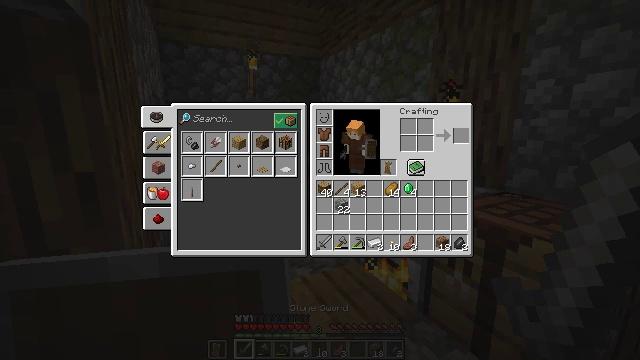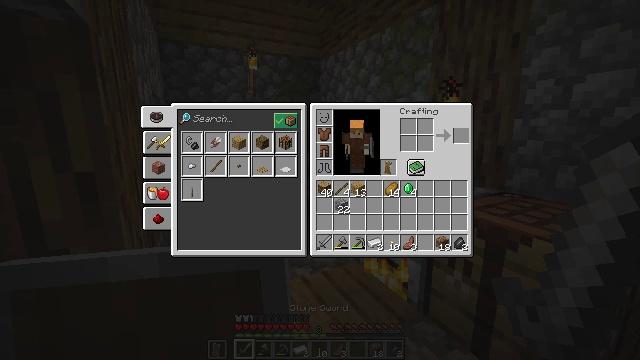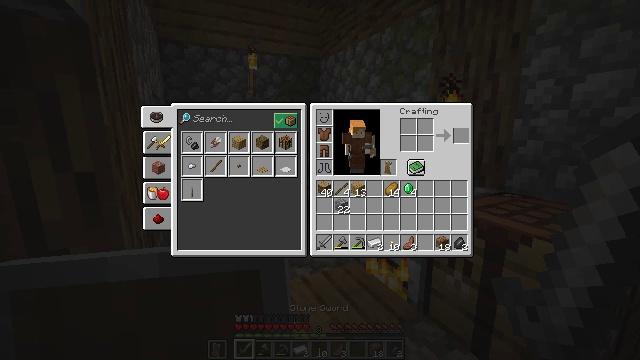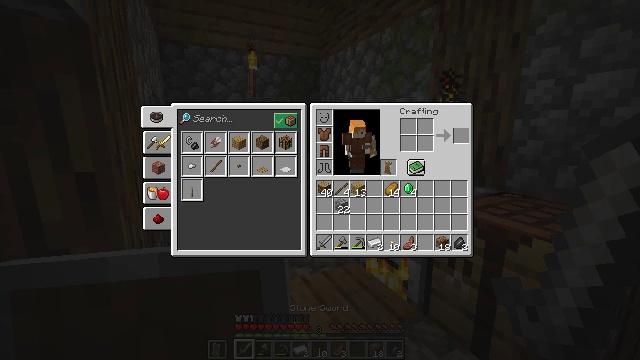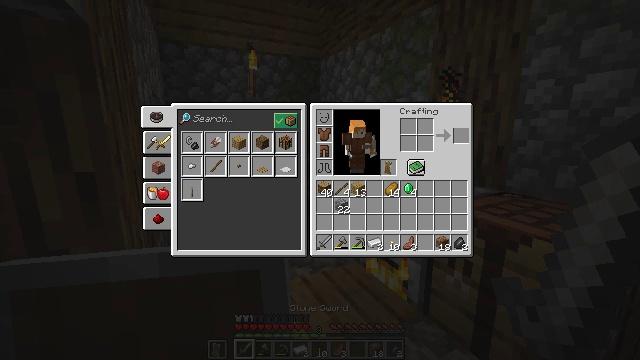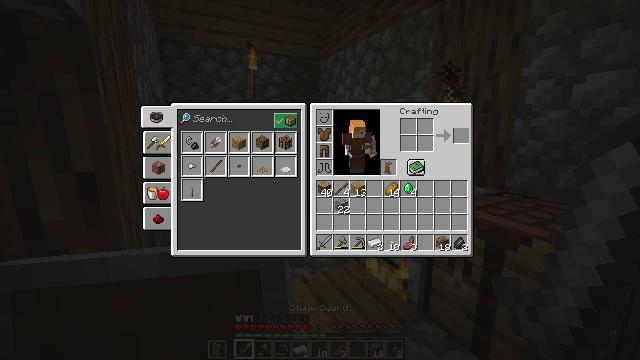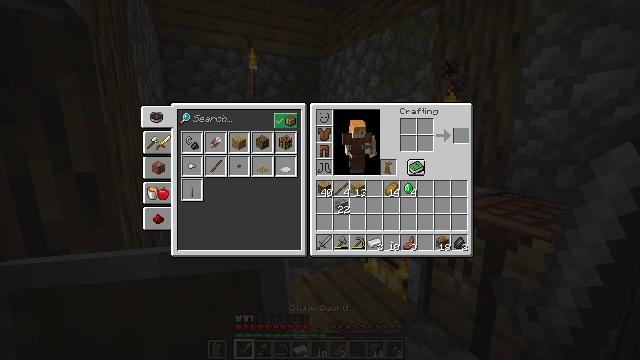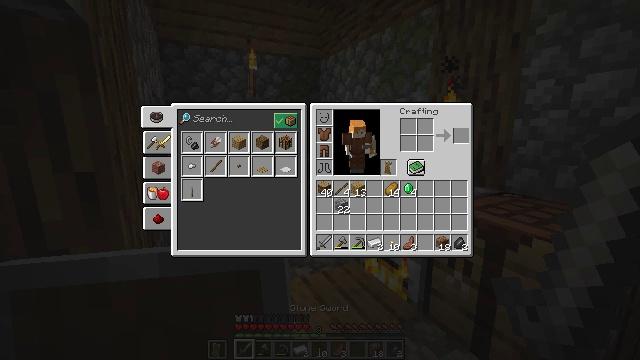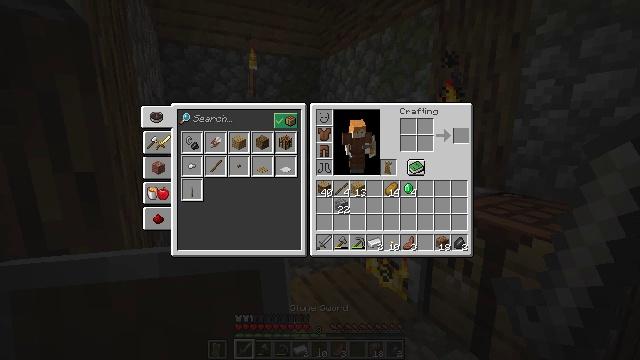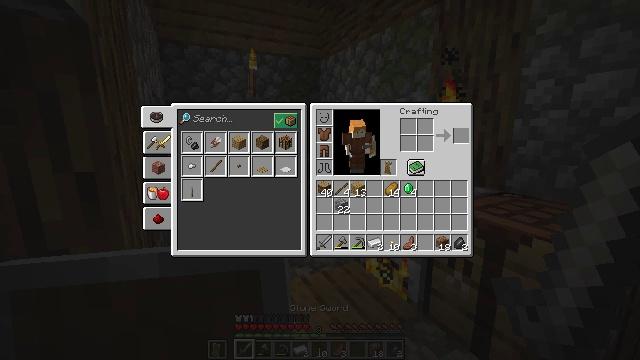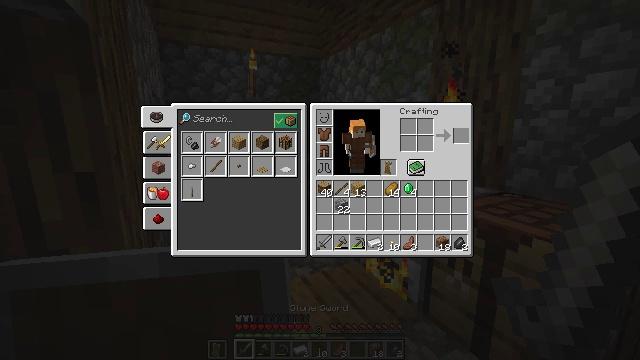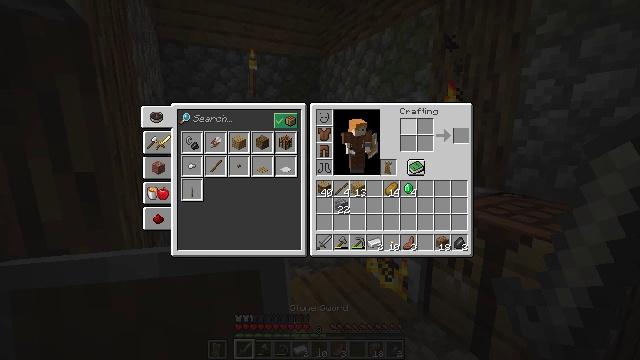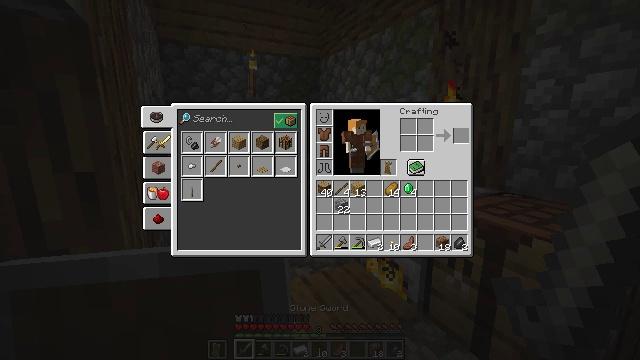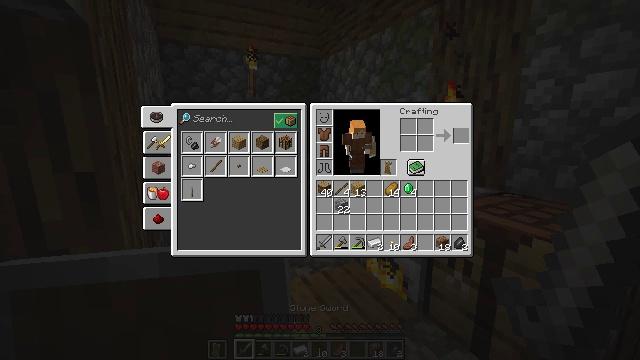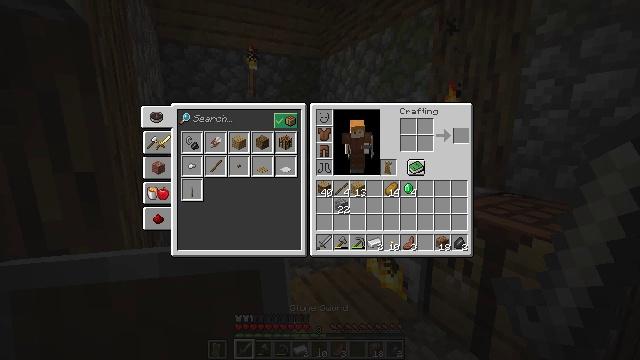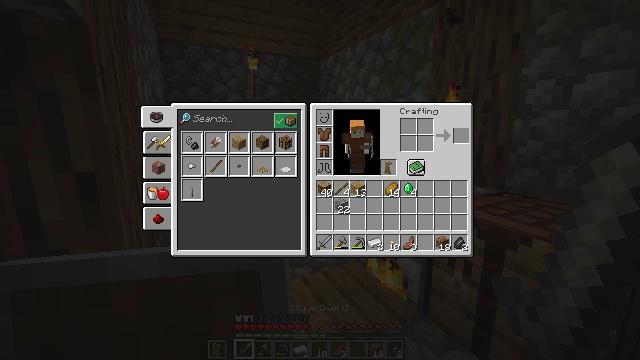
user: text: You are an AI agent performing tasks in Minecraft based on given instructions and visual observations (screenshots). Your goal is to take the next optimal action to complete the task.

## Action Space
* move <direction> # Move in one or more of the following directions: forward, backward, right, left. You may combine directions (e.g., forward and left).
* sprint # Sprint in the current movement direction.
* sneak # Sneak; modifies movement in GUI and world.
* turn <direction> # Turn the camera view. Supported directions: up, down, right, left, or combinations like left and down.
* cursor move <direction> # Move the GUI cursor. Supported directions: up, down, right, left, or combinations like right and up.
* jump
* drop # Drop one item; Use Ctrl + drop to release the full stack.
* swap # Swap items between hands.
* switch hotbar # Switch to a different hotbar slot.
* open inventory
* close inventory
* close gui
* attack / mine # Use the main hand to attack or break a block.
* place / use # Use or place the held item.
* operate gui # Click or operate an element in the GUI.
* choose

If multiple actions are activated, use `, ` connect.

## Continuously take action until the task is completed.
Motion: motion action
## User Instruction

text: Craft the fletching table in the crafting grid.
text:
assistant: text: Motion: turn right
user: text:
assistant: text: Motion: no_op
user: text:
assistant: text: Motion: no_op
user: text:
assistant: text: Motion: no_op
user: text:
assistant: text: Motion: no_op
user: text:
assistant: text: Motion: no_op
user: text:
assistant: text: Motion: no_op
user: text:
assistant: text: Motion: no_op
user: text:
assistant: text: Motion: no_op
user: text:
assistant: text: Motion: turn right and up
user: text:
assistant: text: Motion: turn right and up
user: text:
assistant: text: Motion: turn left and down
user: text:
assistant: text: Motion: turn left and up
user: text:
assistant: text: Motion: no_op
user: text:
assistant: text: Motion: no_op
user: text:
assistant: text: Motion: no_op
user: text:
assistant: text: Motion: no_op
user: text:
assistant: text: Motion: no_op
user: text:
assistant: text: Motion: no_op
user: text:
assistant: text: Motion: no_op
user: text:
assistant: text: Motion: no_op
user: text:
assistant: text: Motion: no_op
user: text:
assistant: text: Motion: no_op
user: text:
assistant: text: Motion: no_op
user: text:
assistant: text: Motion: no_op
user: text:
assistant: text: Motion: turn right and down
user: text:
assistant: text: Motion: turn right and down
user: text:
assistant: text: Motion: turn left and down
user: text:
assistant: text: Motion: turn down
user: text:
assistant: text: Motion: move forward